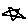
Label: star